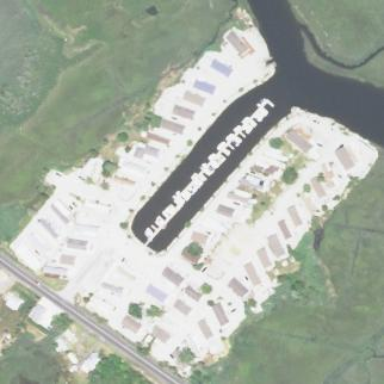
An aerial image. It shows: Residential area known as trailer park.